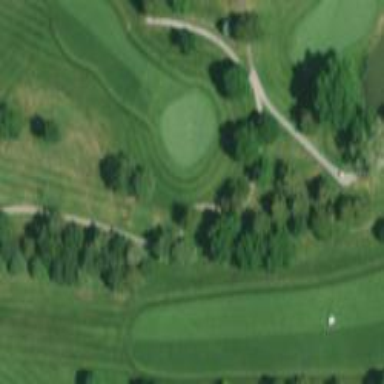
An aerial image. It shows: Grassy area designated as golf tee.